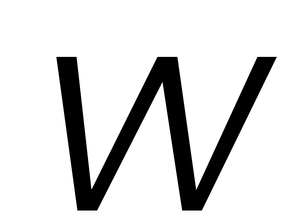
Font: Poppins-LightItalic